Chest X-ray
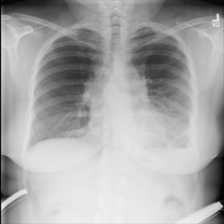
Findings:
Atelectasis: positive
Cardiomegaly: negative
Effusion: negative
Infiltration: negative
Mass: negative
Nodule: negative
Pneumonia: negative
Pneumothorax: negative
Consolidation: negative
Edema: negative
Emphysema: negative
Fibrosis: negative
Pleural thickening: negative
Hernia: negative